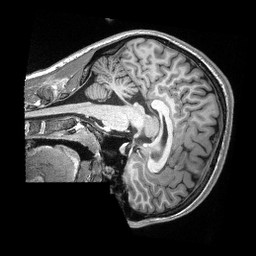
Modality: T1w
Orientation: sagittal
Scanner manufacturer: siemens
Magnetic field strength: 3 T
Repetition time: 2.3 s
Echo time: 0.00308 s